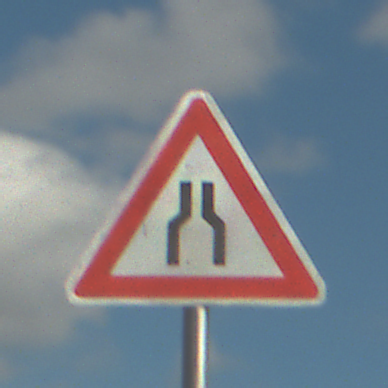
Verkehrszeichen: VerengteFahrbahn
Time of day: MorningAfternoon
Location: Outdoor (RoadRail)
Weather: PartlyCloudy
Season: NotSpecified
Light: Natural